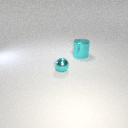
small cyan metal sphere in front of large cyan metal cylinder